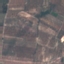
Land use / land cover class: PermanentCrop